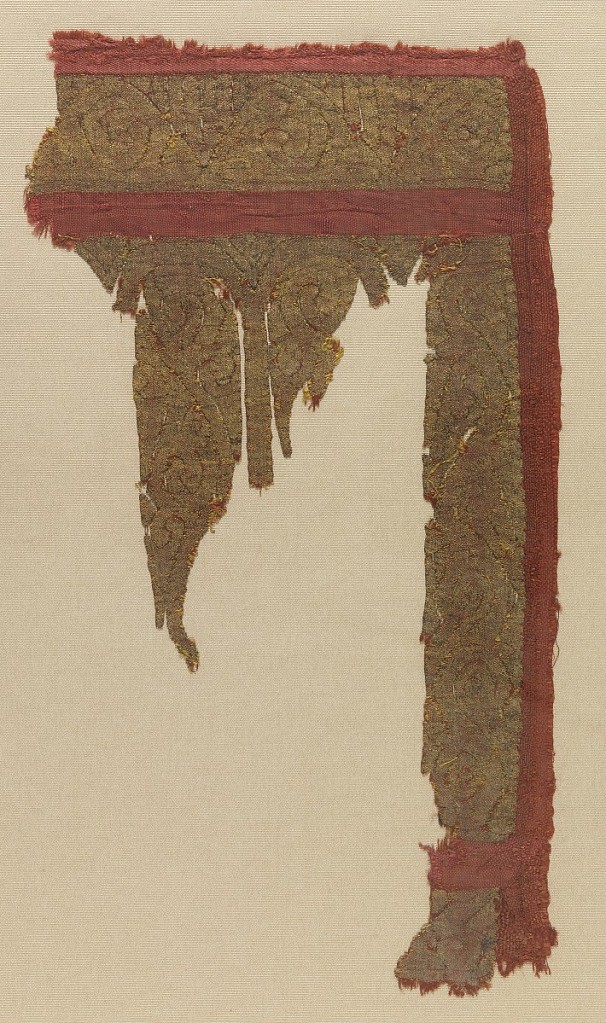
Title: Fragment
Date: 13th century
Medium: silk, metallic Technique: slit tapestry
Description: Irregular fragment with an incomplete design of scrolls.